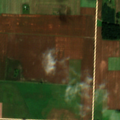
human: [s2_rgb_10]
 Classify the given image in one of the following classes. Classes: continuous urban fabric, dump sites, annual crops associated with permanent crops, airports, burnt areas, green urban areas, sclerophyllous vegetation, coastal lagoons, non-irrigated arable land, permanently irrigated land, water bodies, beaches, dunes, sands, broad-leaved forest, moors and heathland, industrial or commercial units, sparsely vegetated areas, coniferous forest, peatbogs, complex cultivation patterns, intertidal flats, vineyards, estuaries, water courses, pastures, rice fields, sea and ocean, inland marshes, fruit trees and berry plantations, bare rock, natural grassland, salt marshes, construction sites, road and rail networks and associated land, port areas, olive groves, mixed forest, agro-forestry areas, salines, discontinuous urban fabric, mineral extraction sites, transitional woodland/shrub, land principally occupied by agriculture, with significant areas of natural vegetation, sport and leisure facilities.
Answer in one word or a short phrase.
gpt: non-irrigated arable land, pastures, complex cultivation patterns, coniferous forest